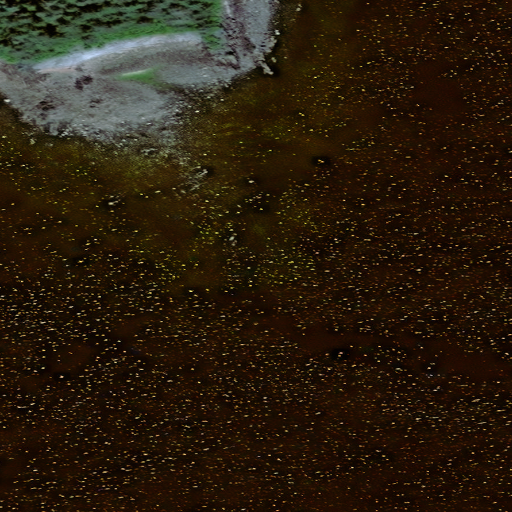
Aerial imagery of cape in Alaska named Point Whidbey containing only unknown